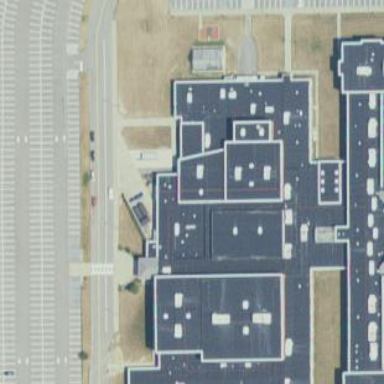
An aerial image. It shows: School building.